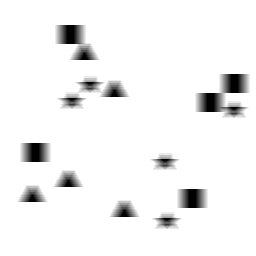
Squares: 5
Triangles: 5
Stars: 5
Total shapes: 15